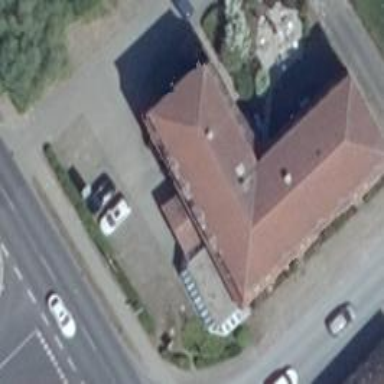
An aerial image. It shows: Hotel.